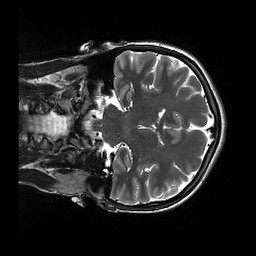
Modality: T2w
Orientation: coronal
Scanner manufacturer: siemens
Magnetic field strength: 3 T
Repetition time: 13.52 s
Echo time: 0.088 s